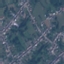
Land use / land cover class: Residential